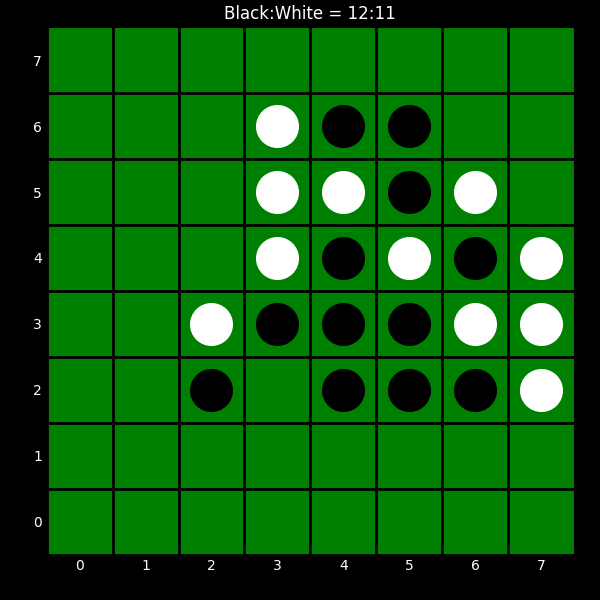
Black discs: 12
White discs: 11